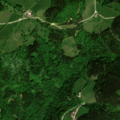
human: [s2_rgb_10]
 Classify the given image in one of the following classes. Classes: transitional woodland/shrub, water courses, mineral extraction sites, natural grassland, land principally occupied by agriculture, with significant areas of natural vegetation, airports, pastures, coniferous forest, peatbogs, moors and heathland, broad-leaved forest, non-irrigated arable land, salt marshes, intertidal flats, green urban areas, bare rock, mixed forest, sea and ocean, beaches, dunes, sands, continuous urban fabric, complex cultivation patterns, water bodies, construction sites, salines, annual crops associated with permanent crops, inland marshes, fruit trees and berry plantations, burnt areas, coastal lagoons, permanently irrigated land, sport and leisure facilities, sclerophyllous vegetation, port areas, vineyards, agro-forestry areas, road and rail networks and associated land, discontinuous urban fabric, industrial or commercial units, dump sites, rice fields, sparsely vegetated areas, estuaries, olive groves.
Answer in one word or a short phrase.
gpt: pastures, land principally occupied by agriculture, with significant areas of natural vegetation, broad-leaved forest, coniferous forest, mixed forest